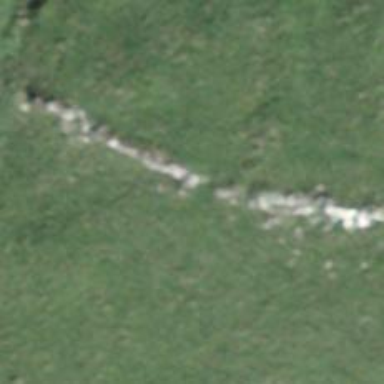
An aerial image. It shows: Dry stone wall barrier.